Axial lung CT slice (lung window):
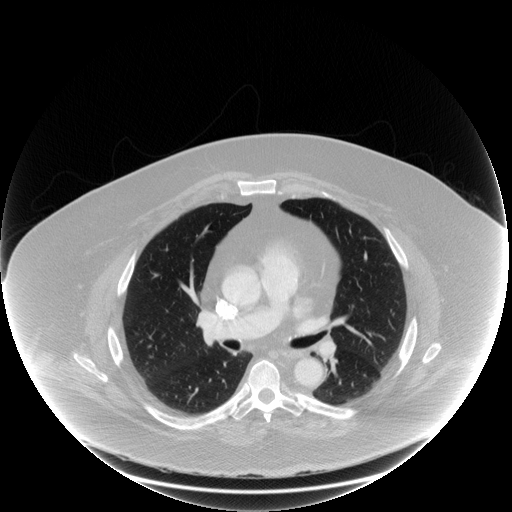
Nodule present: no